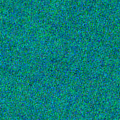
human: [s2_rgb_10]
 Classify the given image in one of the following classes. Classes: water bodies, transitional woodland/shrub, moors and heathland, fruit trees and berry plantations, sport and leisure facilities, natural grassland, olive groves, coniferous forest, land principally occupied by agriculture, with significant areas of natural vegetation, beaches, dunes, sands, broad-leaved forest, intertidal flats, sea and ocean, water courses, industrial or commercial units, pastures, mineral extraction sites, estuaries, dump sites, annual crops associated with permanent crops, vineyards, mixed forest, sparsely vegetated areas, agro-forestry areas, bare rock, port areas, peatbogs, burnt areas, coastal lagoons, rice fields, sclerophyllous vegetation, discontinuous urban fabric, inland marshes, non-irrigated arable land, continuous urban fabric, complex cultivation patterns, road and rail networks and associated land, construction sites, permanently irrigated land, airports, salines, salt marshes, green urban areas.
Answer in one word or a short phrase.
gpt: sea and ocean